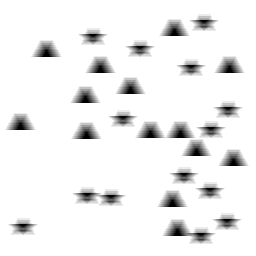
Squares: 0
Triangles: 14
Stars: 14
Total shapes: 28